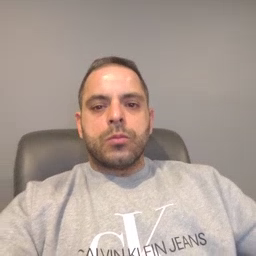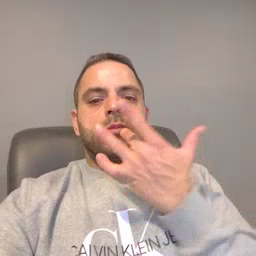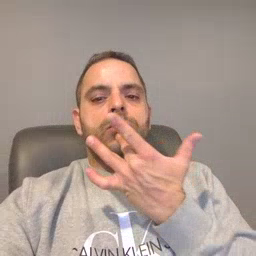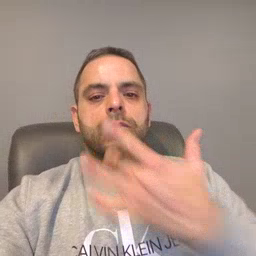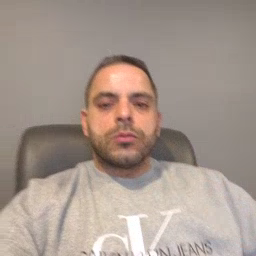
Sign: taste